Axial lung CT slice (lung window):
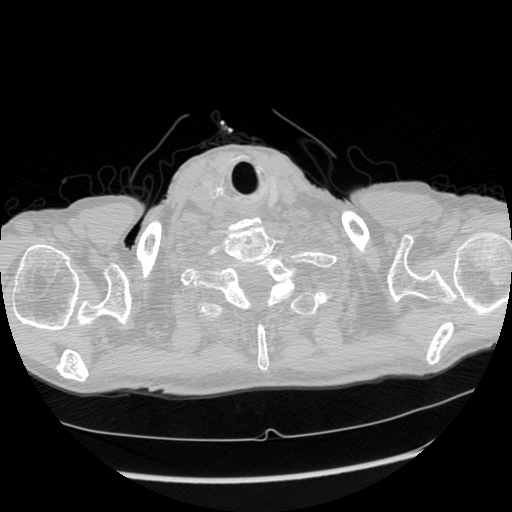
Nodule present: no